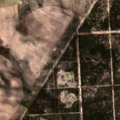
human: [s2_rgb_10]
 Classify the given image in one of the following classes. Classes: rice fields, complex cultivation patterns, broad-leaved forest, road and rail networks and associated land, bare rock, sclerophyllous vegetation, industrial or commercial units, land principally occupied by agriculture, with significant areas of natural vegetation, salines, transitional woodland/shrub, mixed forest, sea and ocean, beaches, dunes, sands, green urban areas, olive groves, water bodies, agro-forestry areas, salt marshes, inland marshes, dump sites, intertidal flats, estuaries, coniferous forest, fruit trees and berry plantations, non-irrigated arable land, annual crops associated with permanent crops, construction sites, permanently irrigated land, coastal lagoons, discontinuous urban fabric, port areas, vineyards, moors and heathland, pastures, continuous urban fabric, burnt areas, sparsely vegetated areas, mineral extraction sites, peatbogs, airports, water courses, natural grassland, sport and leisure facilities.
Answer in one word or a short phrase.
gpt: continuous urban fabric